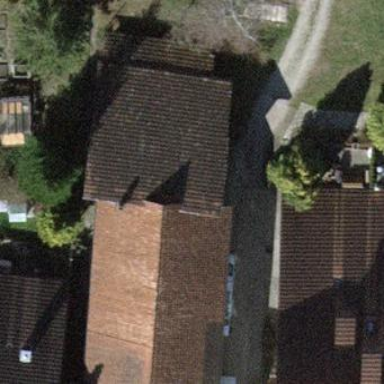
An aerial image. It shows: Gabled barn with sloped roof.